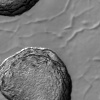
Atmospheric dust classification: not_dusty